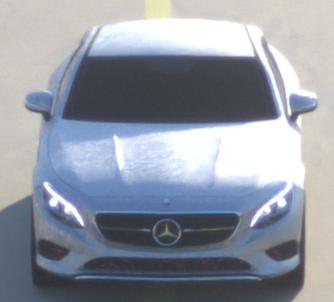
Make: Mercedes-Benz
Model: S 400 Coupé
Detailed model: S-Class (217) Coupé
Model produced from: 2015/10
Model produced until: 2017/09
Doors: 2
Color: white
Road condition: dry road
Daytime: sunrise or sunset
Contrast: medium contrast